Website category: sports
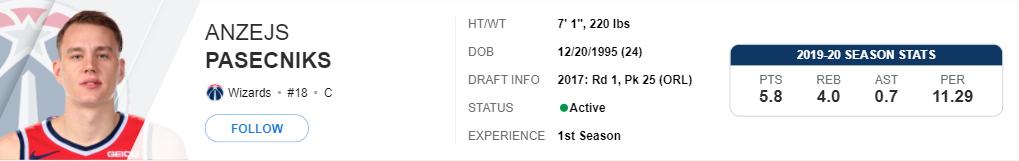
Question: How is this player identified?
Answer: Anzejs Pasecniks

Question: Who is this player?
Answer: Anzejs Pasecniks

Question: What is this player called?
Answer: Anzejs Pasecniks

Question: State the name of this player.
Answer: Anzejs Pasecniks

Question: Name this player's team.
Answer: Wizards

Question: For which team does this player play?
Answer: Wizards

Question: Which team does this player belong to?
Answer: Wizards

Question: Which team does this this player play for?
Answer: Wizards

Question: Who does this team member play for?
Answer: Wizards

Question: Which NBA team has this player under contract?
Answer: Wizards

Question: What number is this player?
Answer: #18

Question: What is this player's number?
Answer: #18

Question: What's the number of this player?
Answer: #18

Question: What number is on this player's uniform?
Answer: #18

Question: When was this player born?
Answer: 12/20/1995

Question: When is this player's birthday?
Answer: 12/20/1995

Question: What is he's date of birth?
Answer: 12/20/1995

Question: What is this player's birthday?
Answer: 12/20/1995

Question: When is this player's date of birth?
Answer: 12/20/1995

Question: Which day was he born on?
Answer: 12/20/1995

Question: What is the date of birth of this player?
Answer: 12/20/1995

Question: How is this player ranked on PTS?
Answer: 5.8

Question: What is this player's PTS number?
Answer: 5.8

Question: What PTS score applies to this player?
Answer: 5.8

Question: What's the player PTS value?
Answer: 5.8

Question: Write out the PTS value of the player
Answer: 5.8

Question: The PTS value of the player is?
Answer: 5.8

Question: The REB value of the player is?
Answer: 4.0

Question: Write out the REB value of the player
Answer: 4.0

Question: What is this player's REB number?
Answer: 4.0

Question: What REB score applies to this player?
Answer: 4.0

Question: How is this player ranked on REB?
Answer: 4.0

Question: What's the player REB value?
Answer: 4.0

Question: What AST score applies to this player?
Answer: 0.7

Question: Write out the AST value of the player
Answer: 0.7

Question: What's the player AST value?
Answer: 0.7

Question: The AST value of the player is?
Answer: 0.7

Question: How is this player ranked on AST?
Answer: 0.7

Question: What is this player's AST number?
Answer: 0.7

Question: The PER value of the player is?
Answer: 11.29

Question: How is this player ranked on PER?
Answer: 11.29

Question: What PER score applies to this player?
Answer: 11.29

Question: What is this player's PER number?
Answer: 11.29

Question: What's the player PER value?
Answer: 11.29

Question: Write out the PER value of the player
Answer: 11.29

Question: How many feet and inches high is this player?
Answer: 7' 1"

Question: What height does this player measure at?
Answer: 7' 1"

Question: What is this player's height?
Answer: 7' 1"

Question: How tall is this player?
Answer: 7' 1"

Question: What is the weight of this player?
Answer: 220 lbs

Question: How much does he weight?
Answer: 220 lbs

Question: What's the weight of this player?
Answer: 220 lbs

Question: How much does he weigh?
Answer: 220 lbs

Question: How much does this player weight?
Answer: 220 lbs